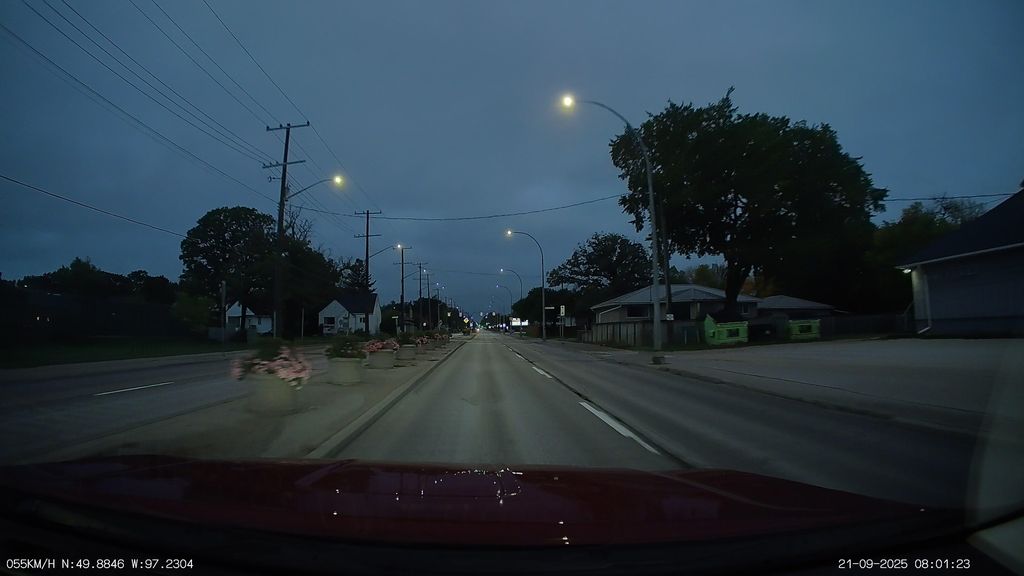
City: winnipeg